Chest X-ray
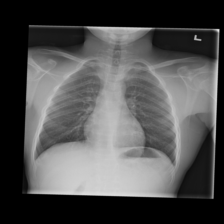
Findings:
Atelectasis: negative
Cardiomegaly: negative
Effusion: negative
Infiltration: negative
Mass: negative
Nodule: negative
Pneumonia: negative
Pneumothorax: negative
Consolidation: negative
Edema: negative
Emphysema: negative
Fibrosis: negative
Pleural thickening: negative
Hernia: negative